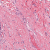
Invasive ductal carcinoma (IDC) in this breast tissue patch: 0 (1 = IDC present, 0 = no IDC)